Field crop: maize
Growth stage: 2
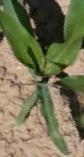
Species: maize